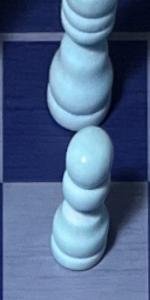
Label: Pawn_White